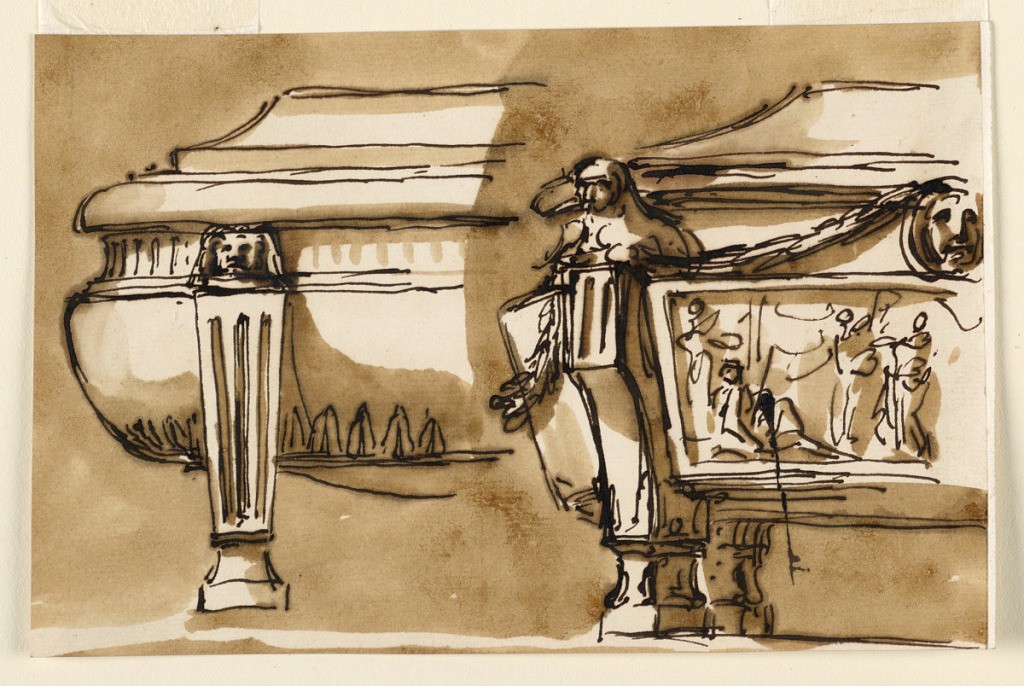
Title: Sarcophagi
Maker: Giuseppe Barberi, Italian, 1746–1809
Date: ca. 1780
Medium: Pen and brown ink, brush and brown wash on lined off-white laid paper
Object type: Drawing
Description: Two left halves of the elevation are shown. At left: a bathtub form supported by gaines with heads as capitals. At right: shown from the inside of the supports at left: THey have the shape of balusters, upon which sphinxes crouch. They support festoons which hang at the sides and drag from a mask in the center of the entablature. The front of the body has the shape of a trapezoid with figures. Colored background. The coloring at the lower edge has its continuation in 1938-88-1396.